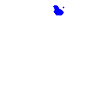
Particle: electron